Question: I'm using a modal angular ui
all it's ok but the overlay it's
not visible or too fade.
I'm using bootstrap sass and I've tried
with:
'''
$modal-backdrop-bg: red !default;
$modal-backdrop-opacity : 0.5 !default;
'''
with no lucky

My goal is show my nice modal
with a dark overlay :)
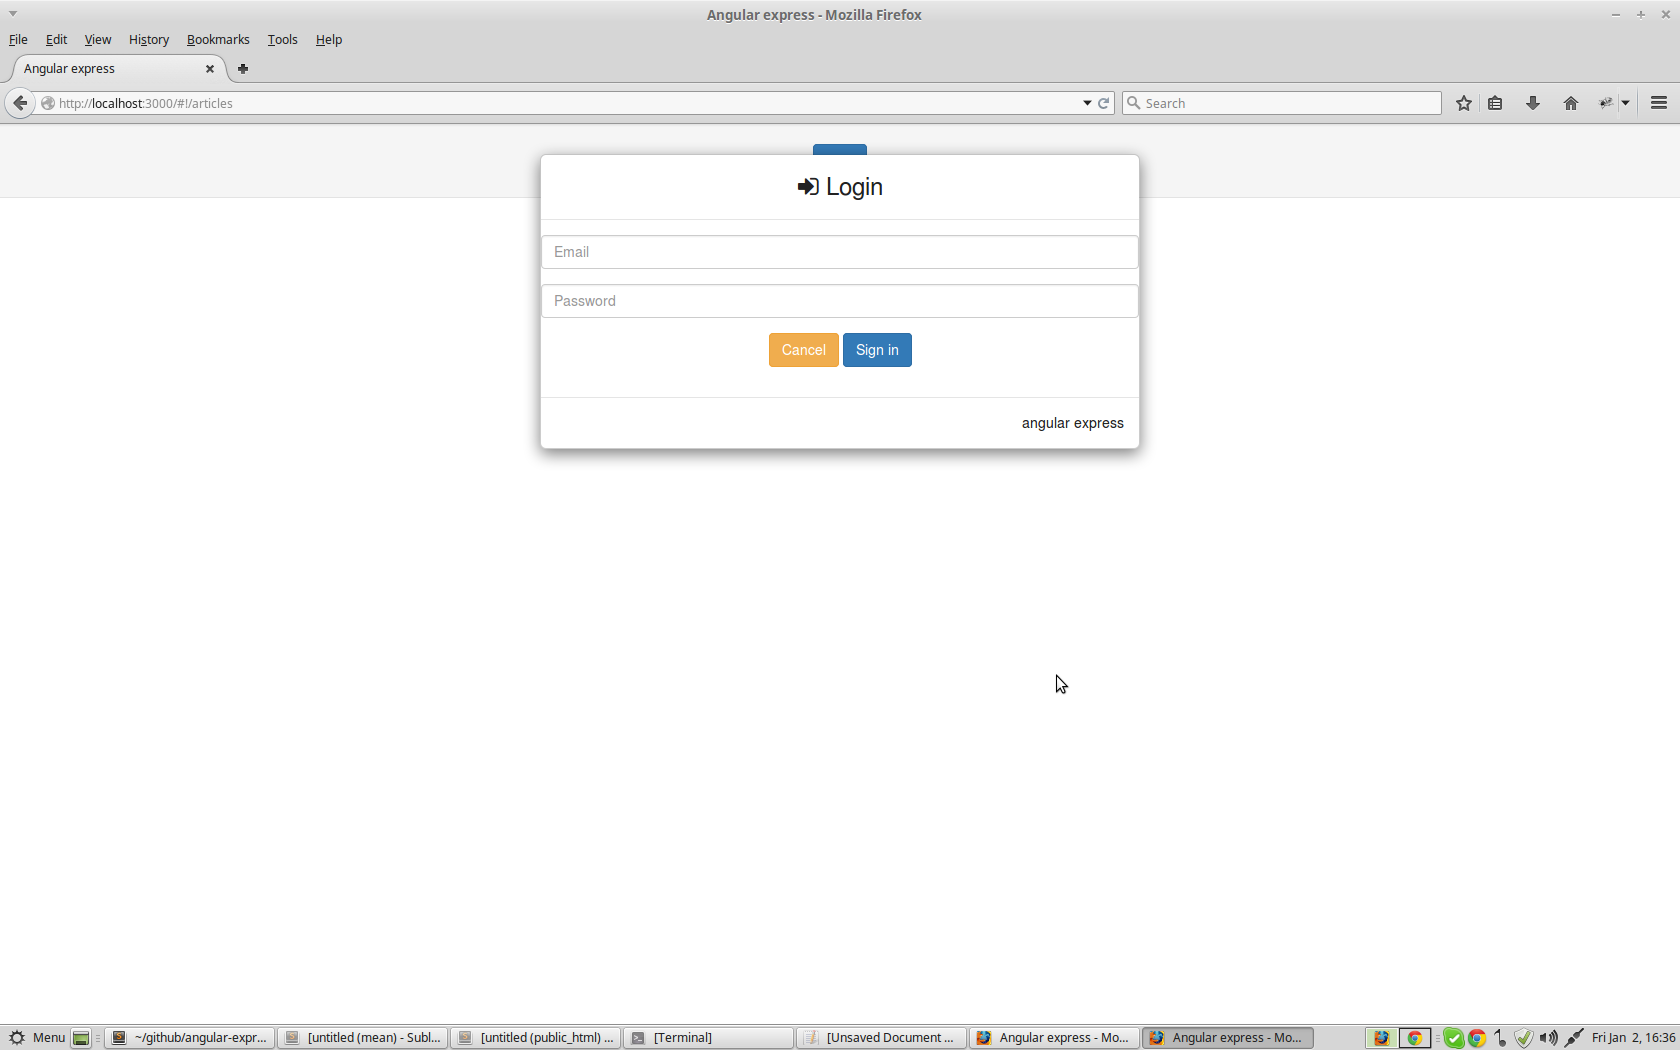
Answer: try to override the bootstrap modal class with this
'''
.modal-backdrop {
position:absolute !important;
top:0;
left:0;
width:100%;
height:100%;
background-color:#000000;
opacity: 0.6;
}
'''
I also added this class for centering it
'''
.modal-center{
position: fixed;
top: 30%;
left: 18.5%;
z-index: 1050;
width: 80%;
height: 80%;
margin-left: -10%;
}
'''
this is the template I'm using:
'''
<div class="modal-header">
<button type="button" ng-click="cancel()" class="close" data-dismiss="modal" aria-hidden="true">&times;</button>
<h3 class="modal-title">some title</h3>
</div>
<div class="modal-body">
<ul>
<li ng-repeat="item in items">
<a class="hand-cursor" ng-click="ok($index)">{{ item.label }}</a>
</li>
</ul>
<p class="text-center">
Selected: <b>{{ selected.item.label }}</b>
</p>
</div>
<div class="modal-footer">
</div>
'''
and this is the code for the $modal instance
'''
var modalInstance = $modal.open({
templateUrl: 'sometemplate.tpl.html',
controller: 'ModalInstanceController',
windowClass:'modal-center modal fade in',
resolve: {
items: function () {
scope.items = ModelerMenusource; // <-- a simple array with the list of items
return scope.items;
}
}
});
'''